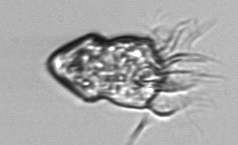
Label: Strombidium_inclinatum